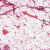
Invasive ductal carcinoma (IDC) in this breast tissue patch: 0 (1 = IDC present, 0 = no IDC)